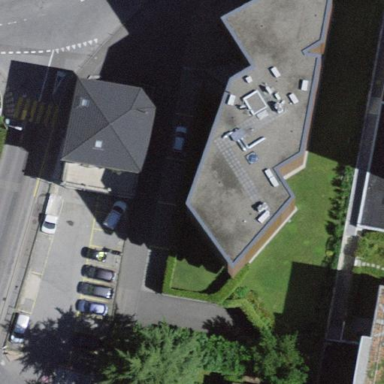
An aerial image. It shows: Building.